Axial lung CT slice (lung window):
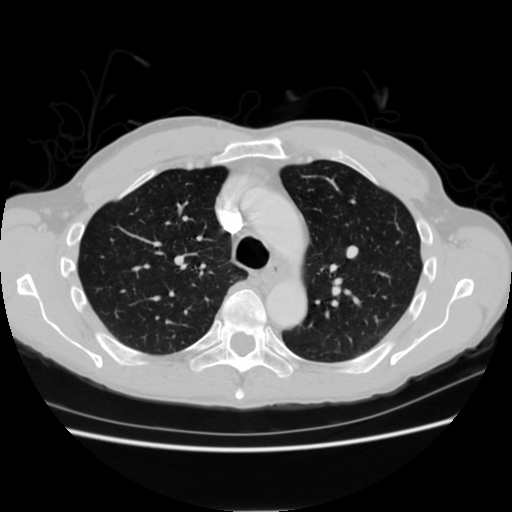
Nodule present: no